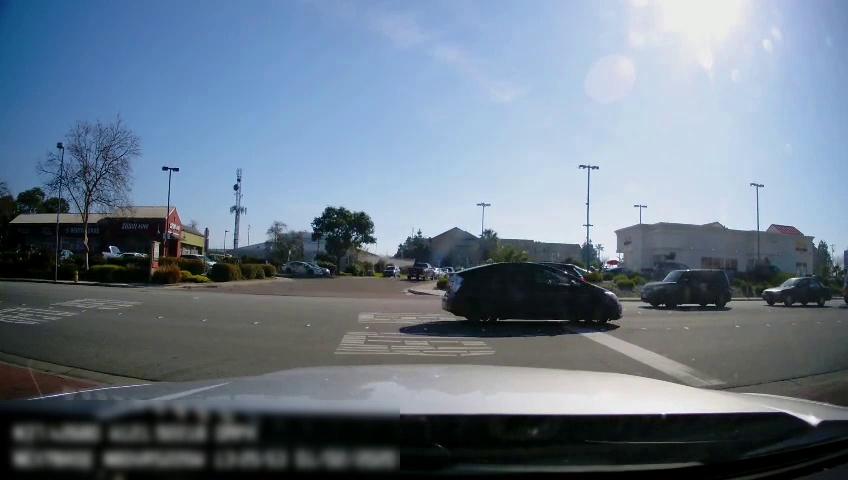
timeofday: Day
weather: Sunny
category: Drivable Space
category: Vehicles | SUV
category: Vehicles | Car
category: Vehicles | Truck
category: Vehicles | SUV
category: Vehicles | Car
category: Vehicles | Car
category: Vehicles | Car
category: Lanes | Current Lane